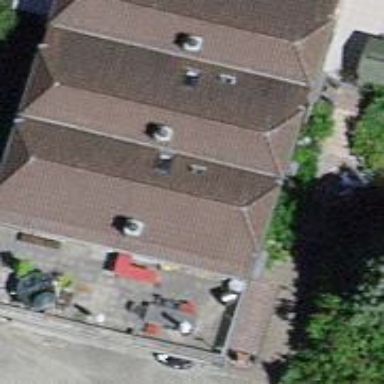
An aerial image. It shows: Residential building.